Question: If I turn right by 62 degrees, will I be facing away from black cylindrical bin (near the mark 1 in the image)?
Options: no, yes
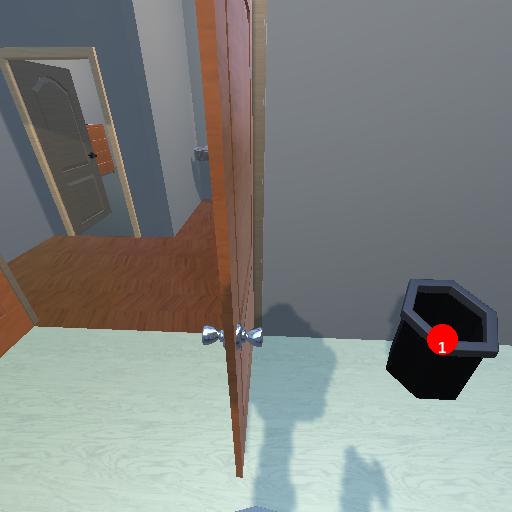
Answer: no